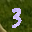
Label: 3